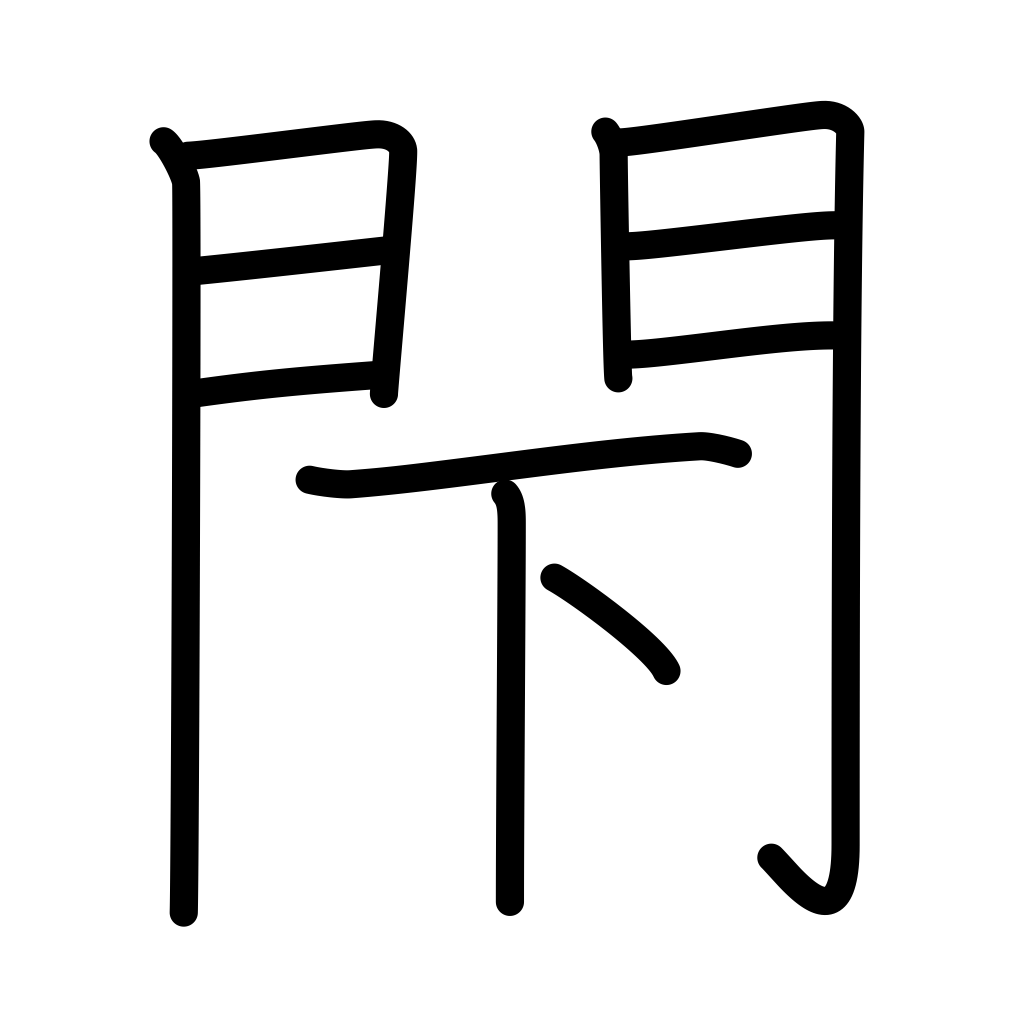
Meaning: shut, close, obstruct, block up